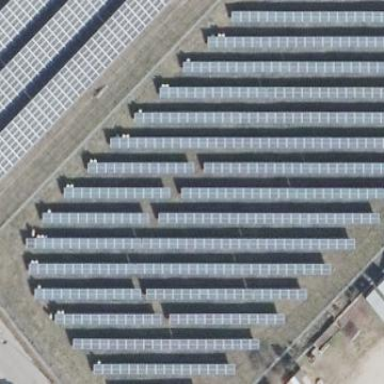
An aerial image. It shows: Solar power plant using photovoltaic technology to generate electricity.